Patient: sex M, age 74
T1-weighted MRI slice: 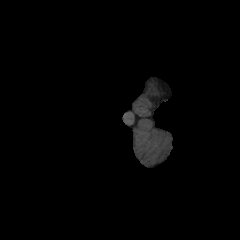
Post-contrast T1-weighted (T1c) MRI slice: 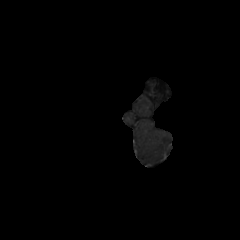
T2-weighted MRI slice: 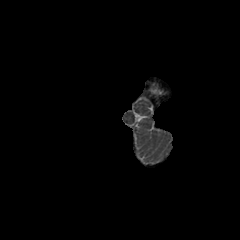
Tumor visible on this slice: no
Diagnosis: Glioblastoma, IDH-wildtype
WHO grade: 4